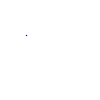
Particle: proton